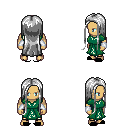
a pixel art fantasy rpg character, male body template, human, tanned skin, sash dress, gold greaves, white extra-long hairstyle, white cloth bracers, black slippers, four views (front, back, left, right), 2x2 character sprite sheet, small pixel art, hard edges, no anti-aliasing